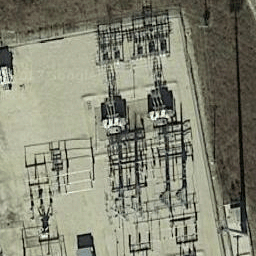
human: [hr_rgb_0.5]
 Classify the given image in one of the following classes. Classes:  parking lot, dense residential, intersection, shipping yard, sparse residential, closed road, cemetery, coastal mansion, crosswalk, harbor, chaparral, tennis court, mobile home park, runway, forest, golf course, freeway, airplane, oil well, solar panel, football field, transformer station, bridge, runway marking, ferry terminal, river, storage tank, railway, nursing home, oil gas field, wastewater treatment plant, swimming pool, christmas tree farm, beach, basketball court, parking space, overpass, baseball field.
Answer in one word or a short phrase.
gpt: transformer station